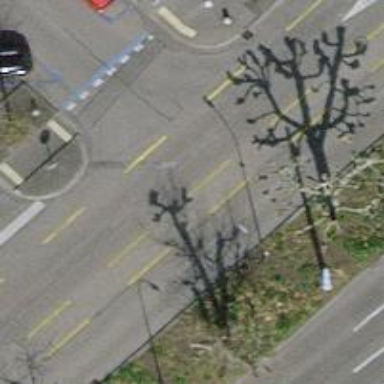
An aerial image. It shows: Tertiary road with asphalt surface and cycle lane.